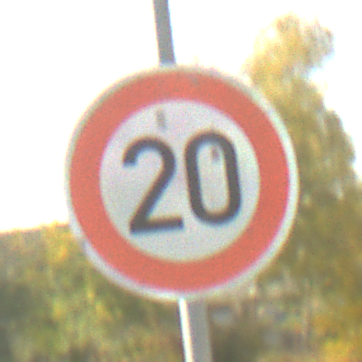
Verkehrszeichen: Geschwindigkeit20
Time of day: MorningAfternoon
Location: Outdoor (RoadRail)
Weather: PartlyCloudy
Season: NotSpecified
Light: Natural